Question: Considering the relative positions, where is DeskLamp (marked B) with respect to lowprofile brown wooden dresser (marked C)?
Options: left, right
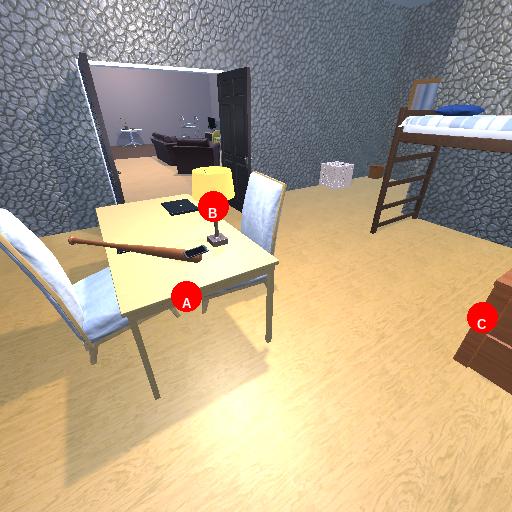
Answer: left